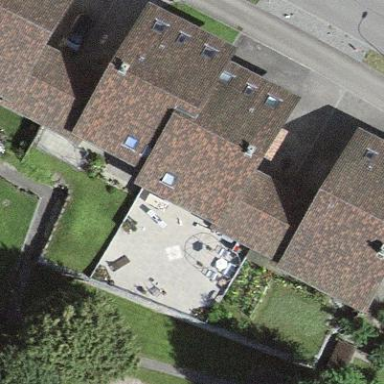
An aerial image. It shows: Terrace building.